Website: ulta-beauty
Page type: address-validator
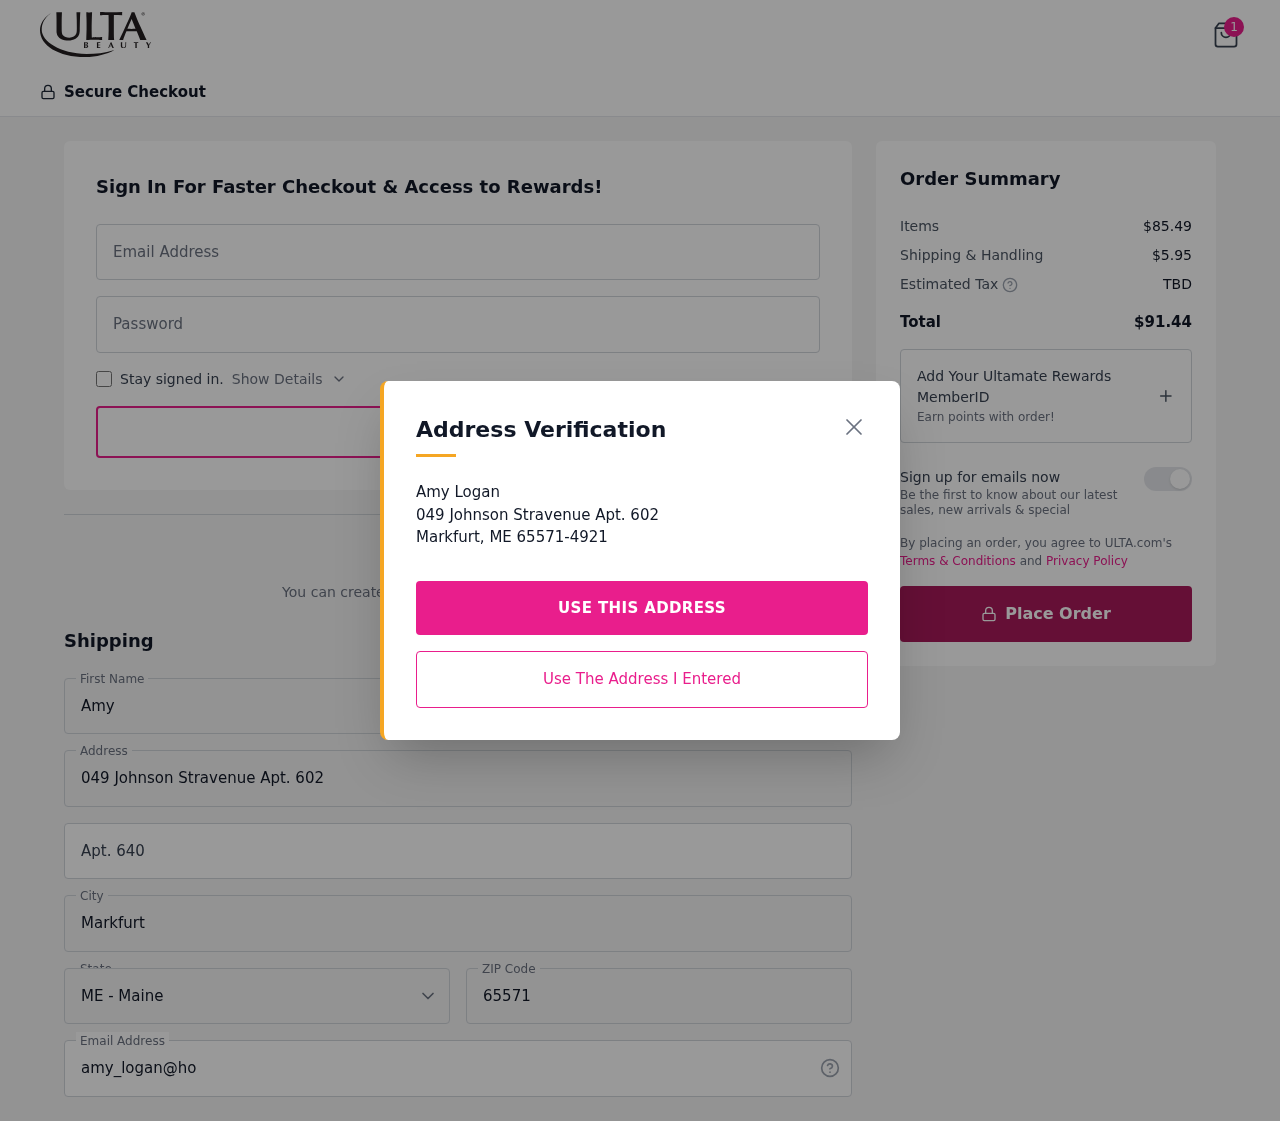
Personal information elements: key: PII_CITY
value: Markfurt
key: PII_EMAIL
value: amy_logan@hotmail.com
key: PII_FIRSTNAME
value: Amy
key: PII_LASTNAME
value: Logan
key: PII_POSTCODE
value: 65571
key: PII_STATE_ABBR
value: ME
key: PII_STREET
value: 049 Johnson Stravenue Apt. 602
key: PII_STREET2
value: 049 Johnson Stravenue Apt. 602
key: PII_STREET2
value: Apt. 640
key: PII_FULLNAME2
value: Amy Logan
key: PII_CITY2
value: Markfurt
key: PII_STATE_ABBR2
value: ME
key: PII_POSTCODE_FULL
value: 65571
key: PII_POSTCODE_EXT
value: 4921
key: PII_POSTCODE_NUMERIC
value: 65571
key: PII_POSTCODE_EXT_NUMERIC
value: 4921
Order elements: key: ORDER_NUM_ITEMS
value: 1
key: ORDER_SUBTOTAL
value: $85.49
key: ORDER_SHIPPING_COST
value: $5.95
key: ORDER_TOTAL
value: $91.44